Question: I am trying to plot two data points graph on a single figure, and i had done this task, i am using Python along with Matplotlib for this task.
But the problem comes when i want to add text to ylabel, adding text is simple but i want to add text adjacent to my graphs and that too without using spaces.
Currently i am using spaces, but this will create problem when figures are scaled down to different sizes, i hope there could another better way of doing this.
I break down my problem to simple scenario, the code for that is as follow:
'''
import numpy as np
import matplotlib.pyplot as plt
fig = plt.figure()
ax = fig.gca()
# Sampling Frequency
SampleFreq = 500.0
time_axis = np.arange(0, 1.0, 1/SampleFreq)
sin_sig = np.sin(2 * np.pi * 10 * time_axis) + 2.0
cos_sig = np.cos(2 * np.pi * 10 * time_axis)
plt.plot(time_axis, sin_sig ,color='#000080', linewidth=1.0)
plt.plot(time_axis, cos_sig ,'r', linewidth=1.0)
plt.xlim(0, 1.0)
plt.yticks([])
plt.grid()
plt.xlabel('Time in ms', fontweight='bold')
plt.ylabel('Cos Signal Sine Signal',fontweight='bold')
plt.show()
'''
As you can see in the image, sine and cos signals are written on the ylabel, but they are adjusted by using space.

I hope someone can help in finding the correct solution for this.
Thanks in Advance
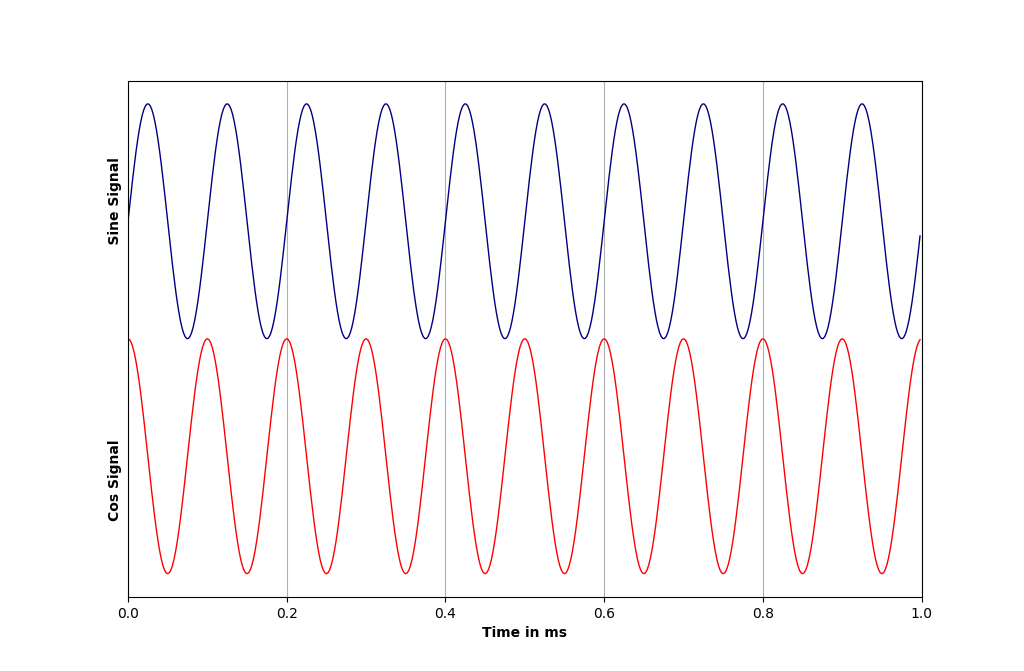
Answer: You can create two subplots, one for each curve but with a different ylabel.
'''
import numpy as np
import matplotlib.pyplot as plt
fig, (ax,ax2) = plt.subplots(nrows=2, sharex=True)
plt.subplots_adjust(hspace=0)
# Sampling Frequency
SampleFreq = 500.0
time_axis = np.arange(0, 1.0, 1/SampleFreq)
sin_sig = np.sin(2 * np.pi * 10 * time_axis)
cos_sig = np.cos(2 * np.pi * 10 * time_axis)
ax2.plot(time_axis, sin_sig ,color='#000080', linewidth=1.0)
ax.plot(time_axis, cos_sig ,'r', linewidth=1.0)
ax2.set_xlim(0, 1.0)
for a in [ax,ax2]:
a.set_yticks([-1,1])
a.set_yticklabels(["off", "on"])
a.grid(True, axis='x',)
ax2.set_xlabel('Time in ms', fontweight='bold')
ax.set_ylabel("Sine Signal",fontweight='bold')
ax2.set_ylabel("Cos Signal",fontweight='bold')
ax.spines['bottom'].set_visible(False)
ax2.spines['top'].set_visible(False)
plt.show()
'''
<URL>